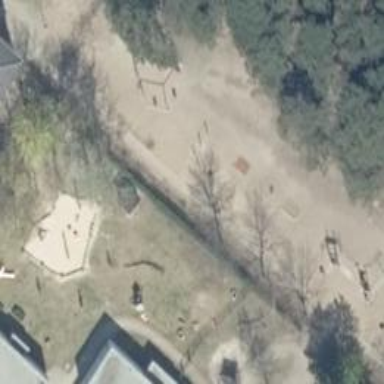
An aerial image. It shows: Playground enclosed by wire fence.